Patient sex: M
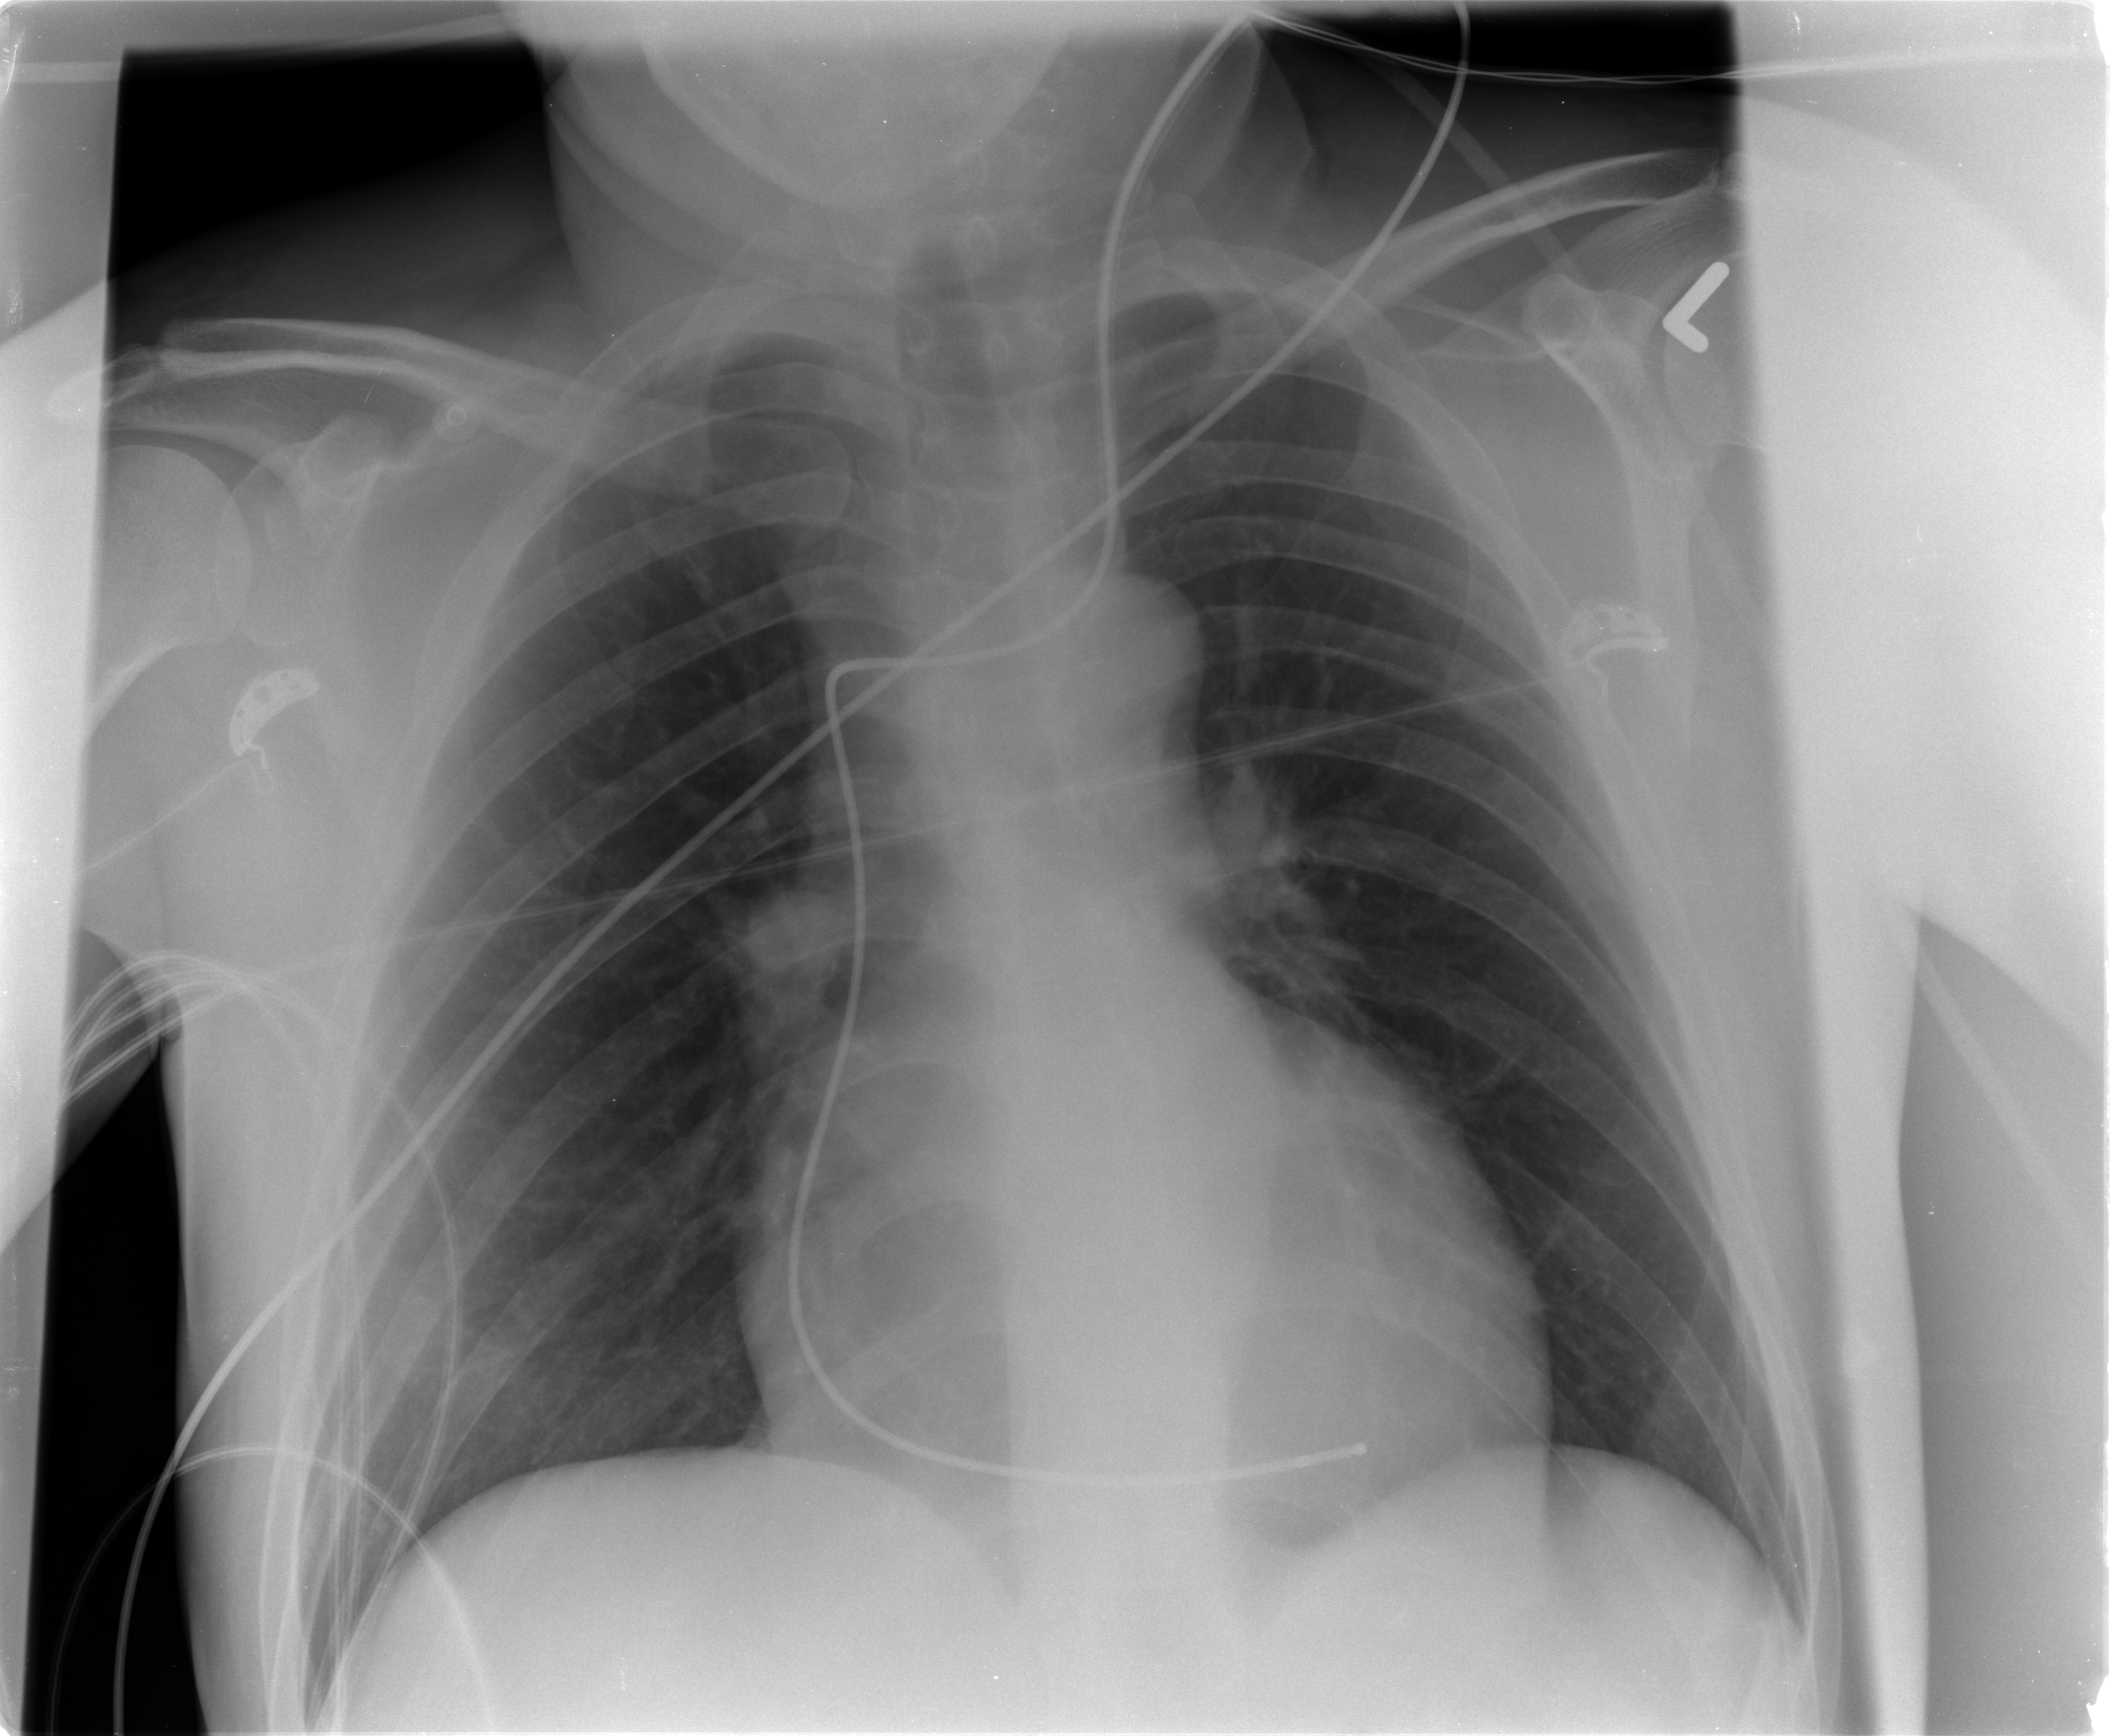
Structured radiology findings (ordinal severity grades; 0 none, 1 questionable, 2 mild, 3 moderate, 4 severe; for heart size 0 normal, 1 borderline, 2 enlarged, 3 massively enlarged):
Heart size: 2
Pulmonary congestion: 2
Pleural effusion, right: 0
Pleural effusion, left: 0
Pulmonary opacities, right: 0
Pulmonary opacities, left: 0
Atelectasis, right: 0
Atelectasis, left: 0